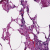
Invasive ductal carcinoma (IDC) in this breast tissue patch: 0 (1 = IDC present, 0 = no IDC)